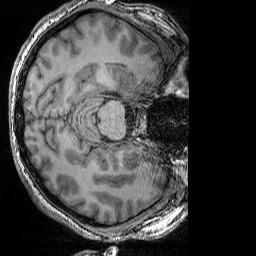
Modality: T1w
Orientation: axial
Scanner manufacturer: siemens
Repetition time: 2.25 s
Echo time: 0.00418 s